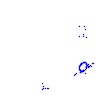
Particle: kaon